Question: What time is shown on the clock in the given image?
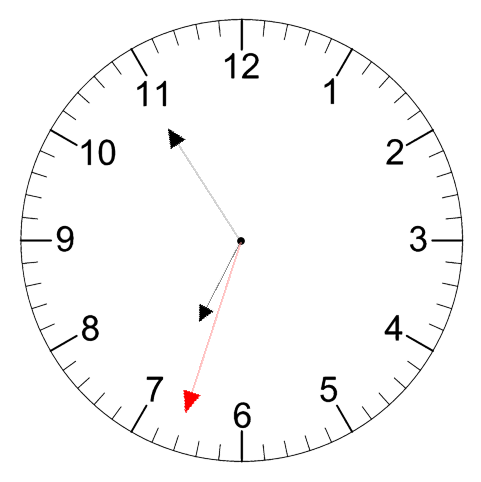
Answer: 06:54:33